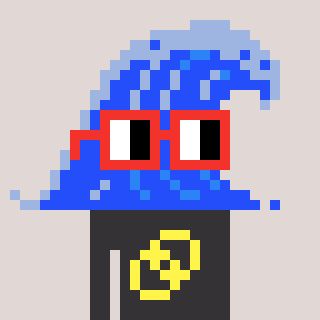
a pixel art character with square red glasses, a wave-shaped head and a grayscale-colored body on a warm background